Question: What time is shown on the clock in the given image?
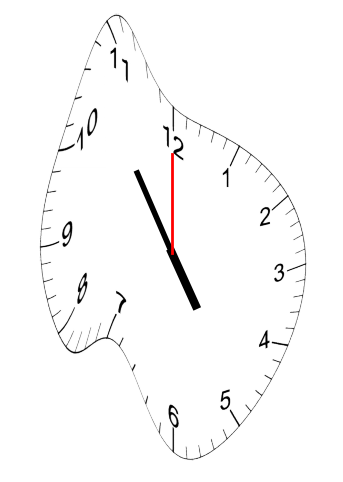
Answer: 04:54:00